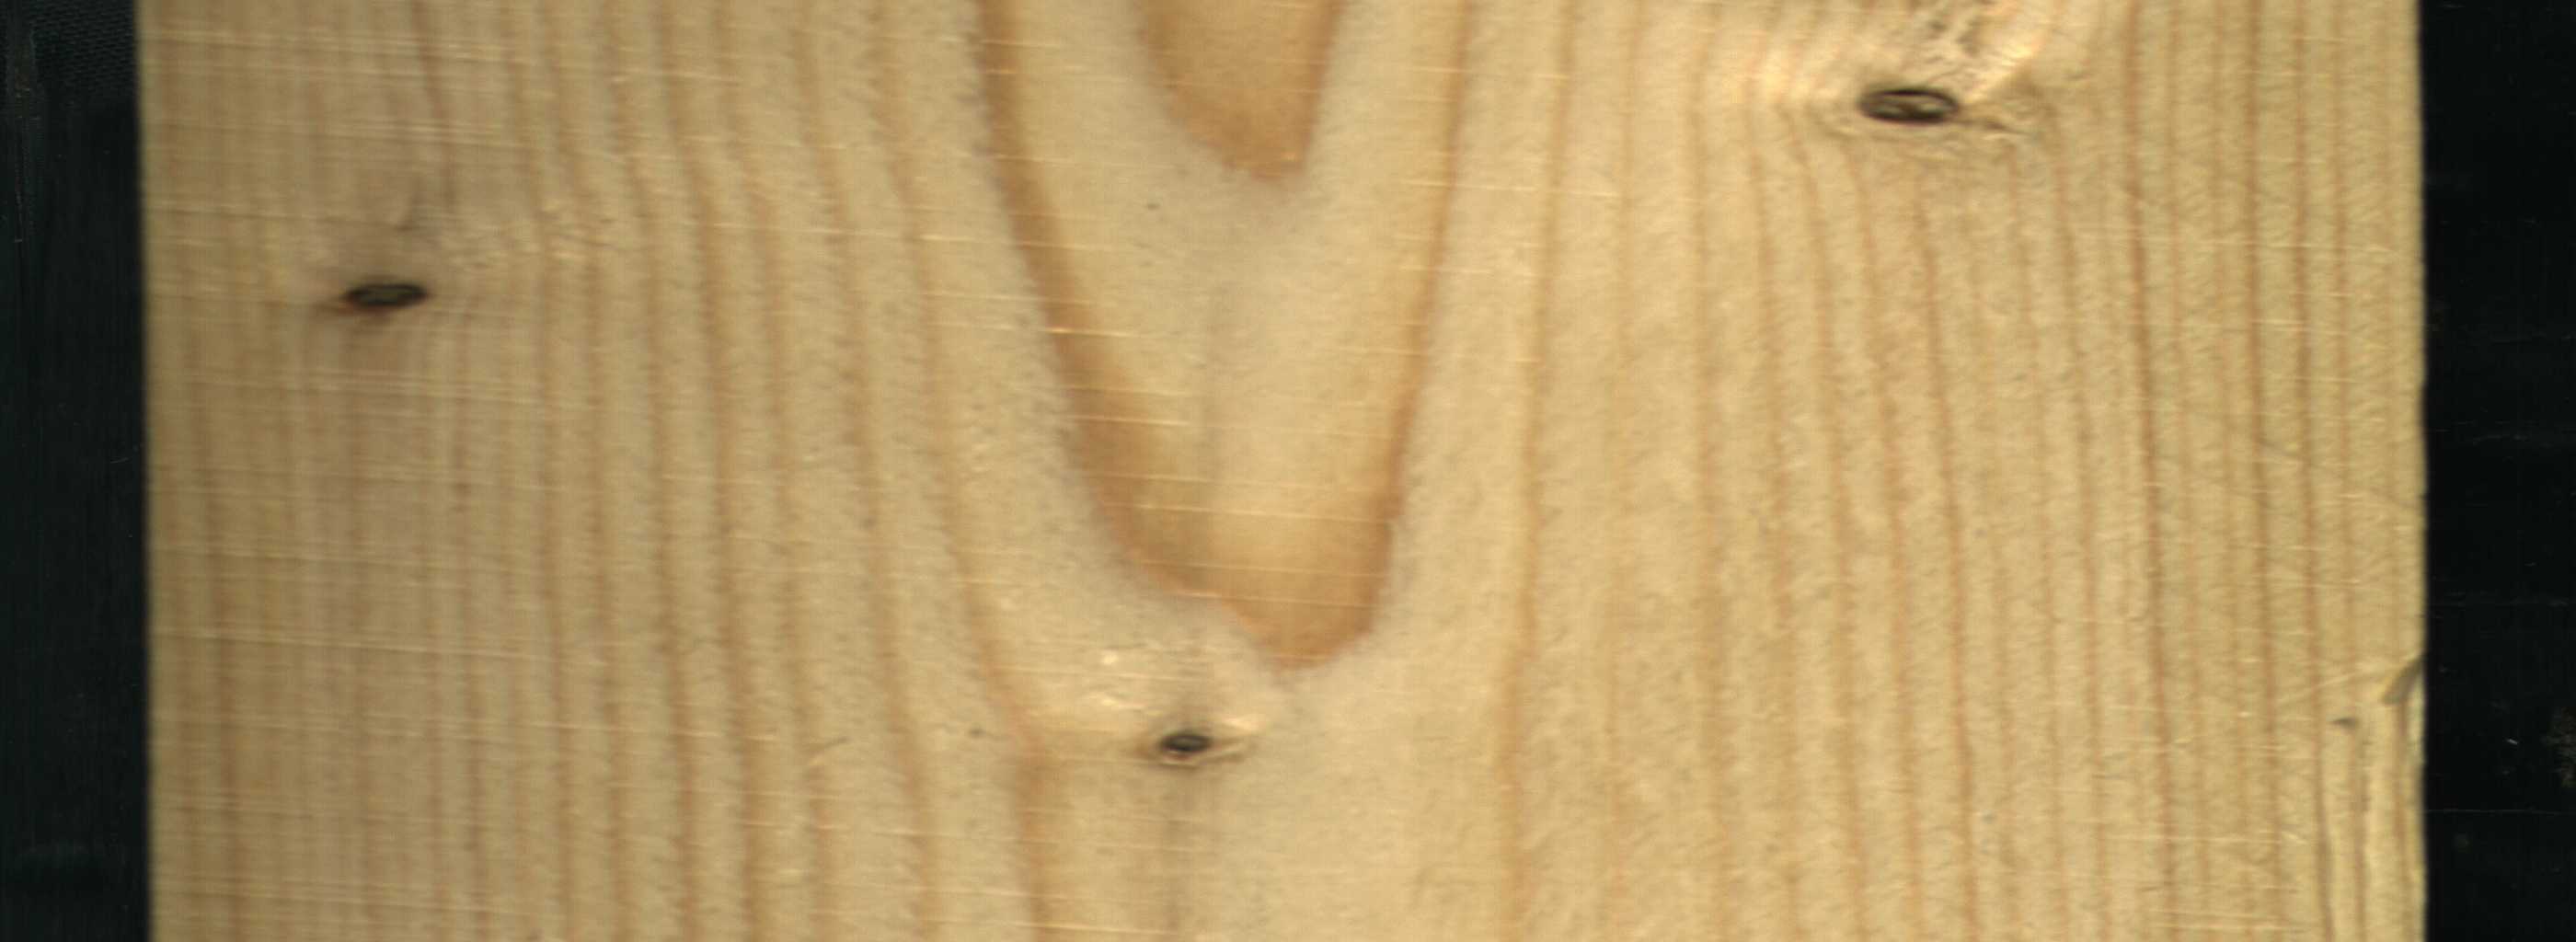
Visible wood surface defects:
Dead_Knot
Dead_Knot
Live_Knot